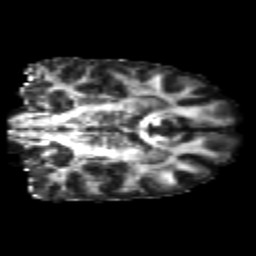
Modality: FA
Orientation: coronal
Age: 24
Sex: female
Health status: healthy
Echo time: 0.074 s